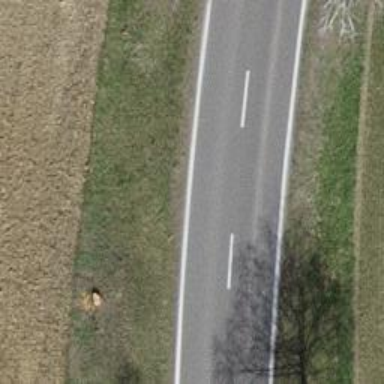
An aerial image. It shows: Secondary road with asphalt surface.